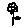
Label: flower